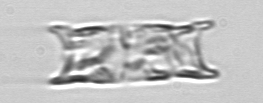
Label: Eucampia